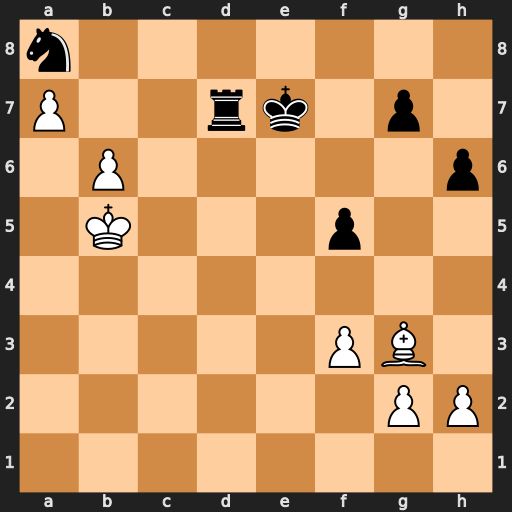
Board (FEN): n7/P2rk1p1/1P5p/1K3p2/8/5PB1/6PP/8
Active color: w
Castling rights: -
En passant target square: -
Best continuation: Kc6 Nxb6 Kxb6 Rxa7 Kxa7